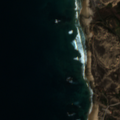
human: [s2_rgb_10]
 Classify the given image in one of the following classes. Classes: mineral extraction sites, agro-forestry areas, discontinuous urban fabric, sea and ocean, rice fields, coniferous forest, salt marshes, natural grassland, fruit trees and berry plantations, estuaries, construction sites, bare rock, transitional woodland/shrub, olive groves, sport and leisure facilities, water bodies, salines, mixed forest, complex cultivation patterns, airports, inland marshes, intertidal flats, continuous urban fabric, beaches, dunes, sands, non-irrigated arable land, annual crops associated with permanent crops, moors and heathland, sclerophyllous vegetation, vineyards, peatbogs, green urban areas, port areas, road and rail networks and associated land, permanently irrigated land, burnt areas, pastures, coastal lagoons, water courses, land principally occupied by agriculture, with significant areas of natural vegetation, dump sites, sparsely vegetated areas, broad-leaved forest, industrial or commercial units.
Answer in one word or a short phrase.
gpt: non-irrigated arable land, sclerophyllous vegetation, sea and ocean